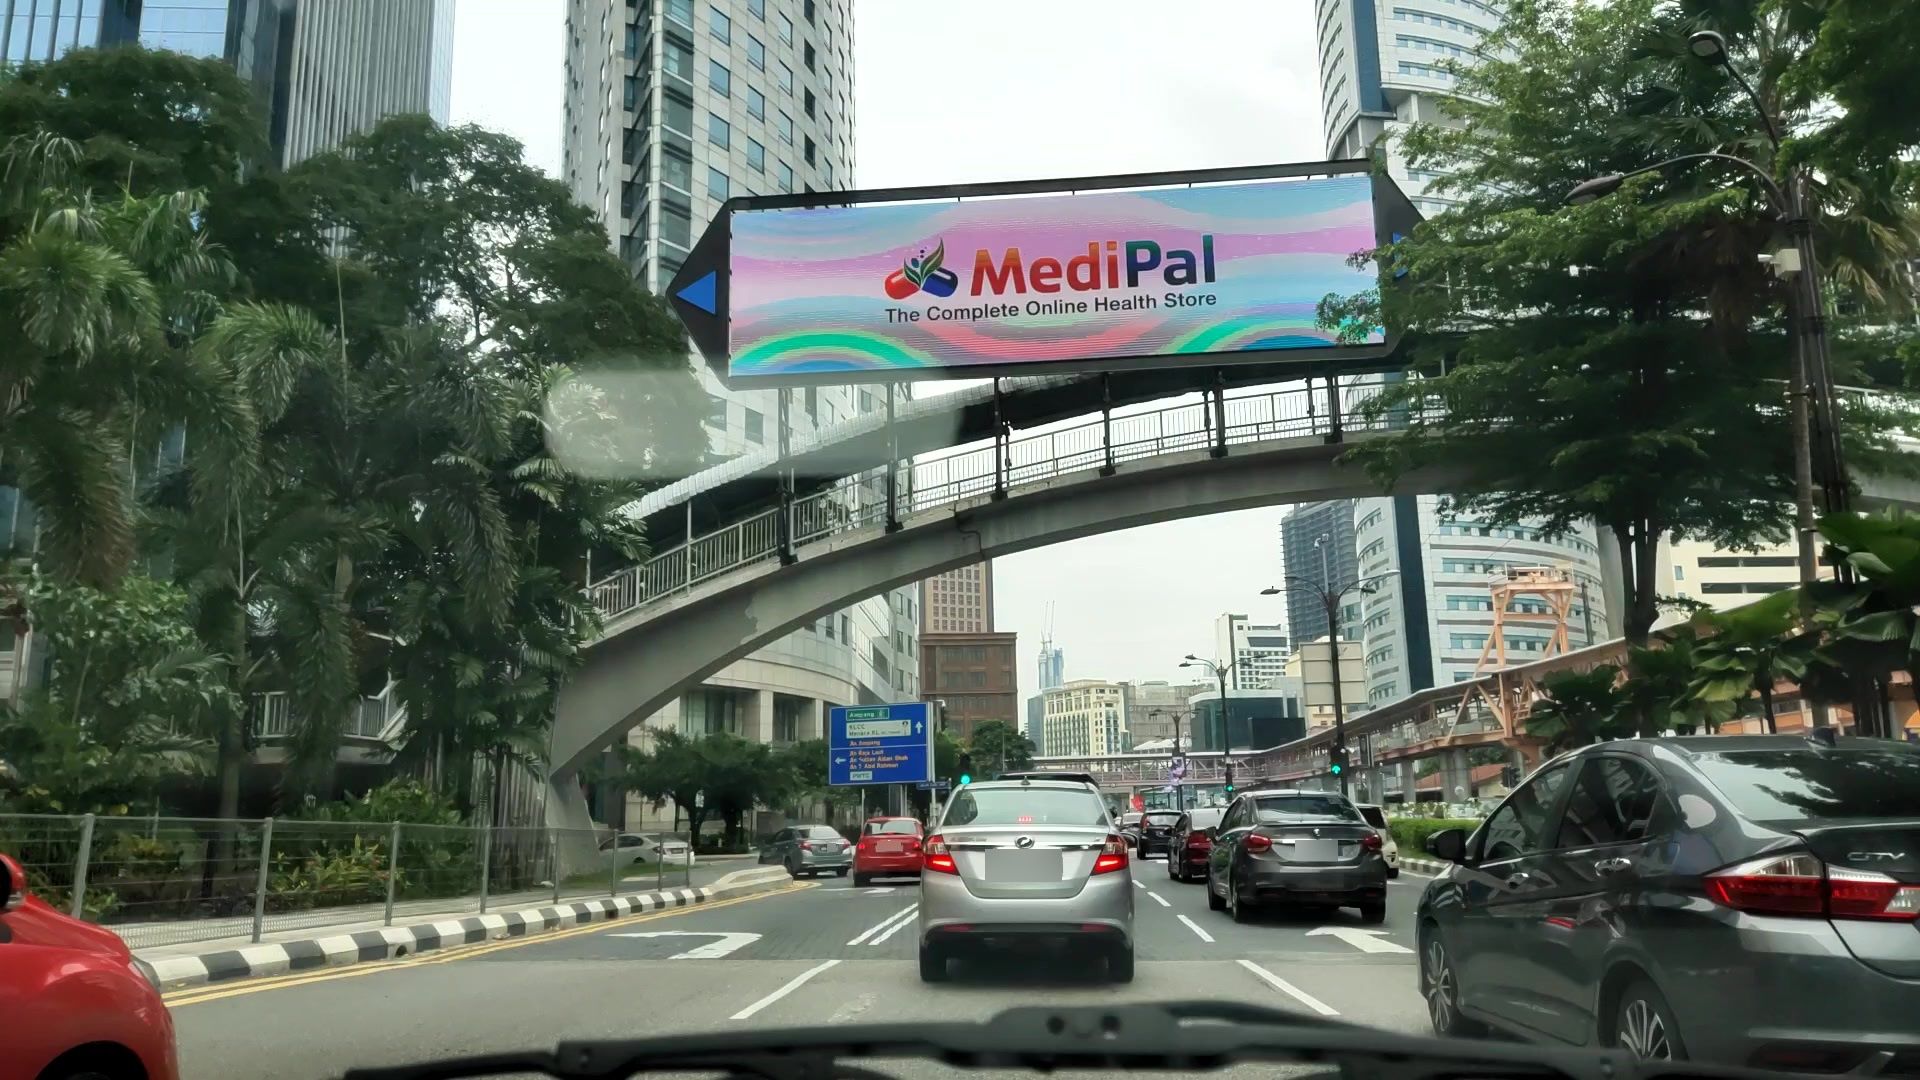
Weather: cloudy
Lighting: day
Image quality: good
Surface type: driving surface
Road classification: footway, track, steps
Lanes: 1
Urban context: urban centre
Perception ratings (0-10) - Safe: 7.25, Lively: 8.74, Beautiful: 3.19, Boring: 1.27, Depressing: 1.75, Wealthy: 7.65